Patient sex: F
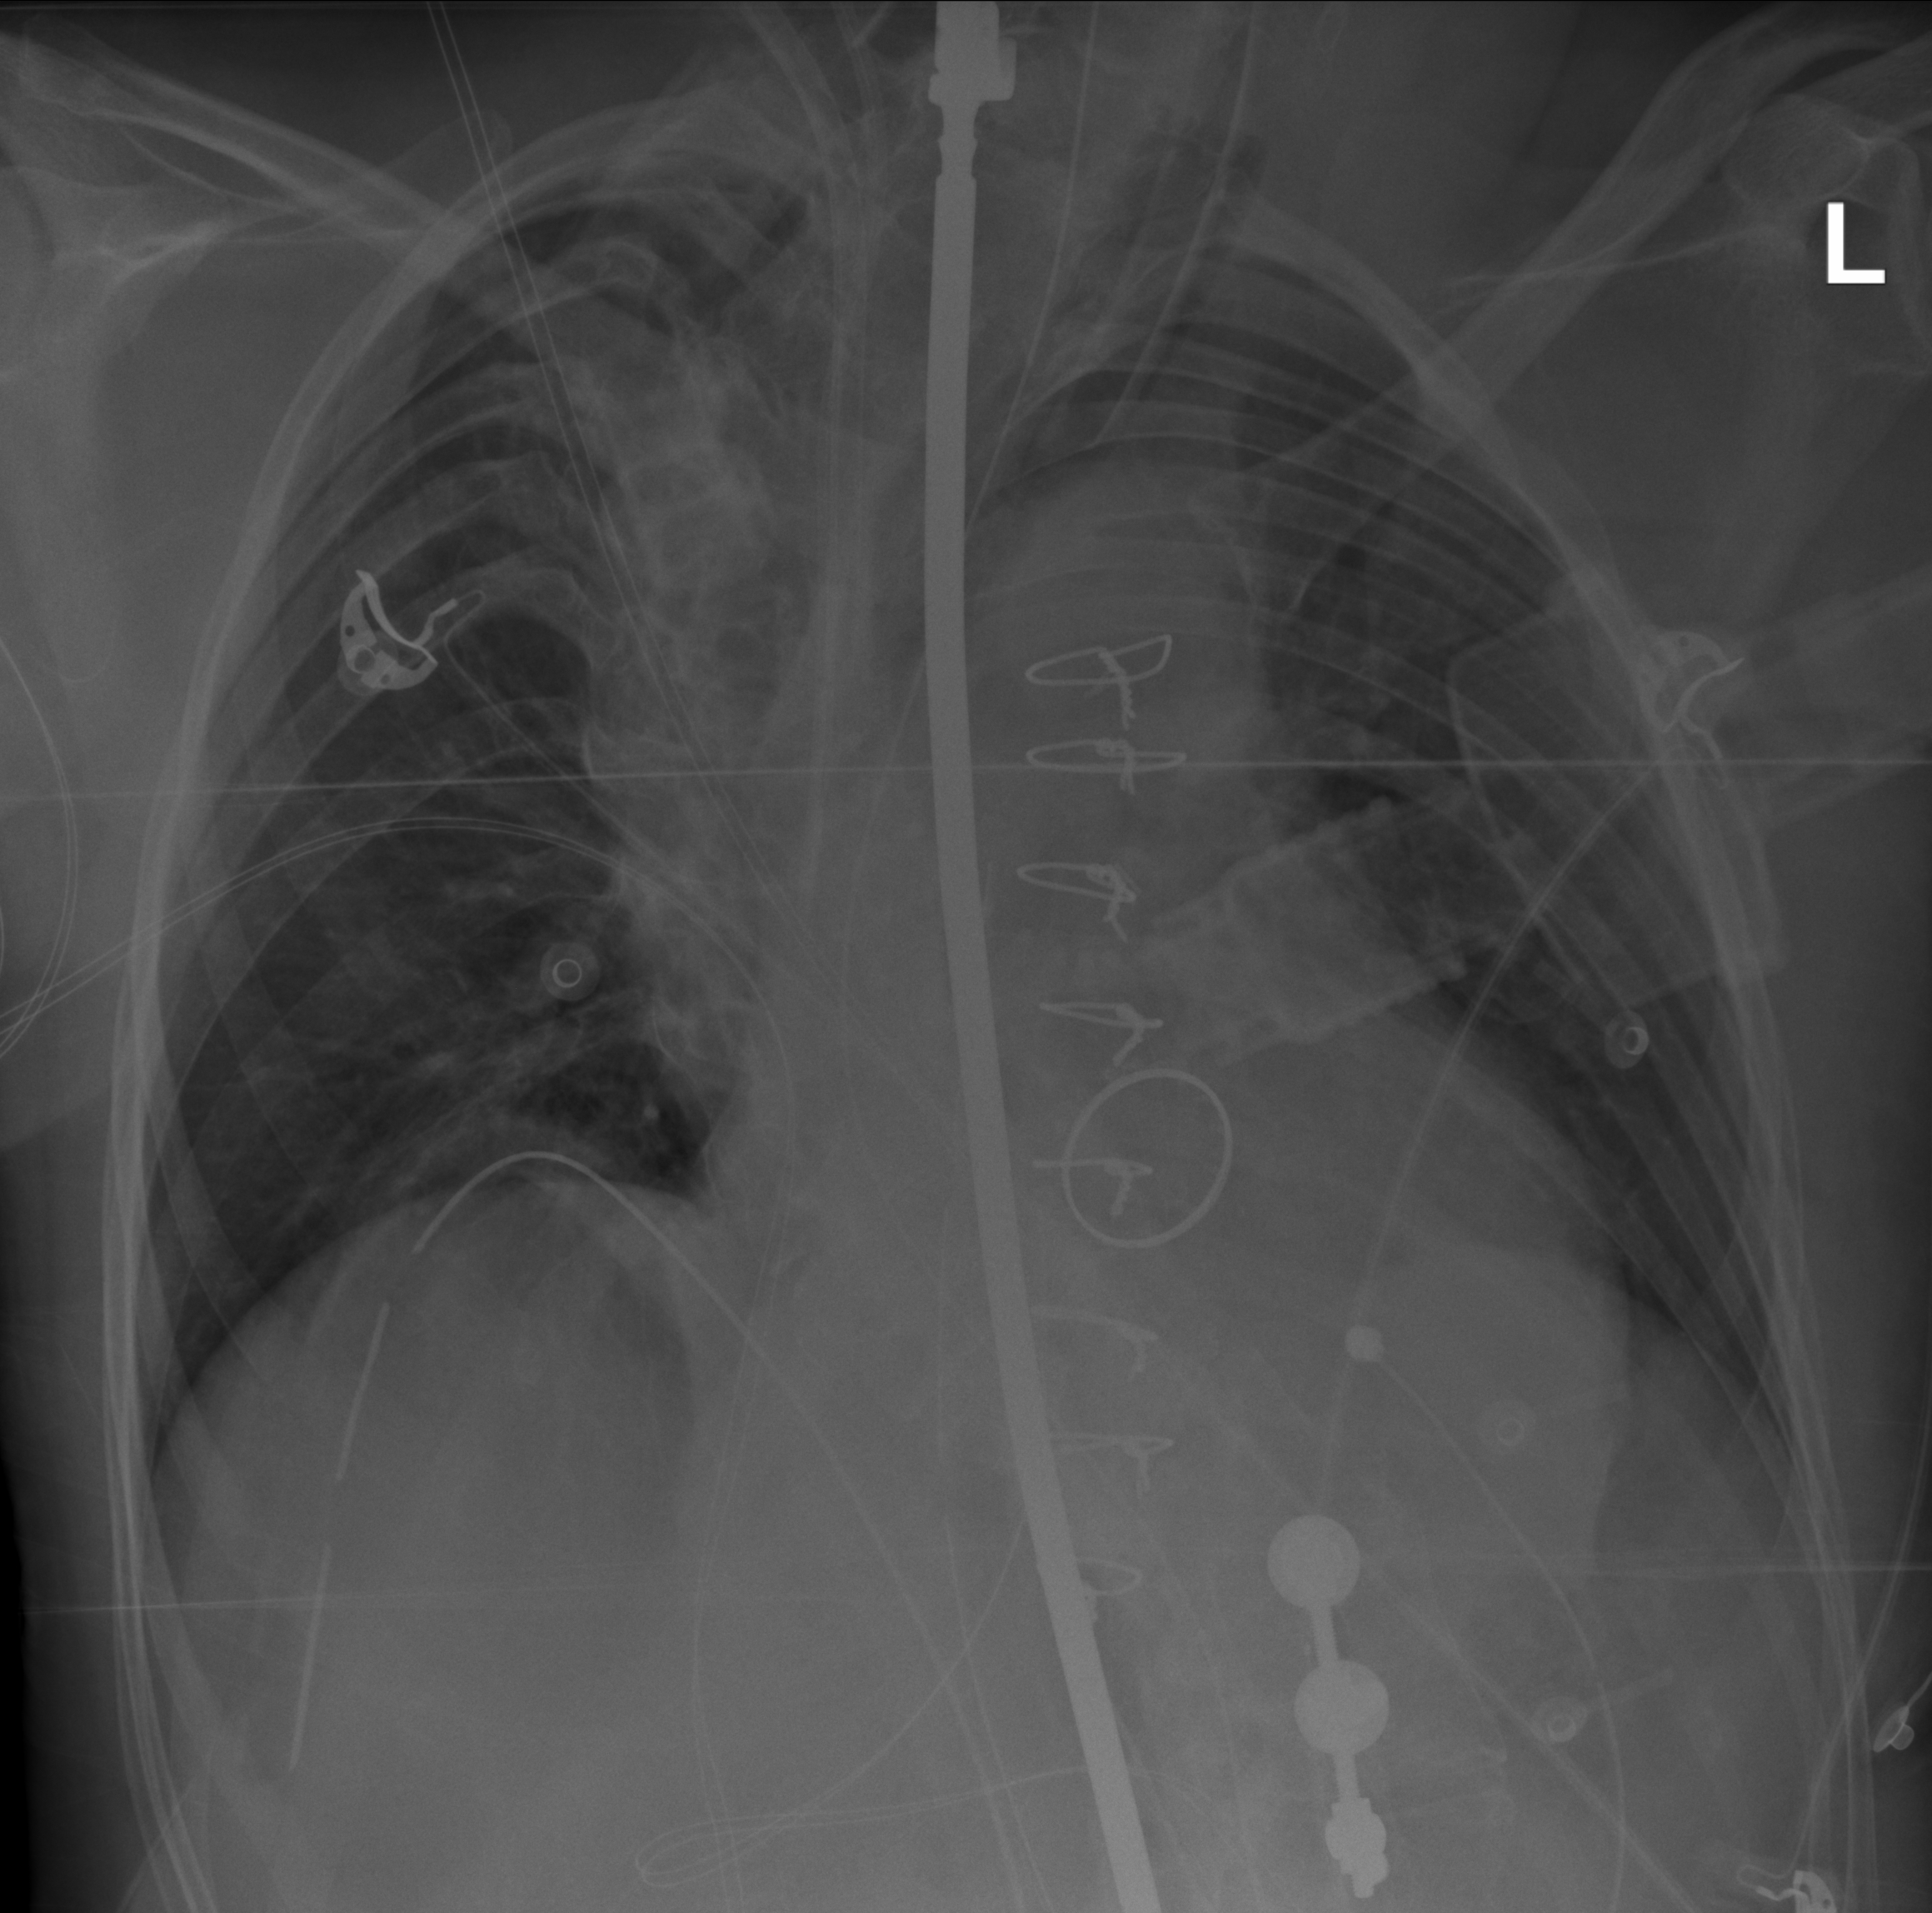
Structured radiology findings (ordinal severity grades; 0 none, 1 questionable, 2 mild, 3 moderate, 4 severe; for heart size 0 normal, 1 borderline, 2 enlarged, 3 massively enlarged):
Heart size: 1
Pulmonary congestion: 0
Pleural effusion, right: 0
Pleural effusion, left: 0
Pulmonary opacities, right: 0
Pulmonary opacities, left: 0
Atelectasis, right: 2
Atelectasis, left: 0